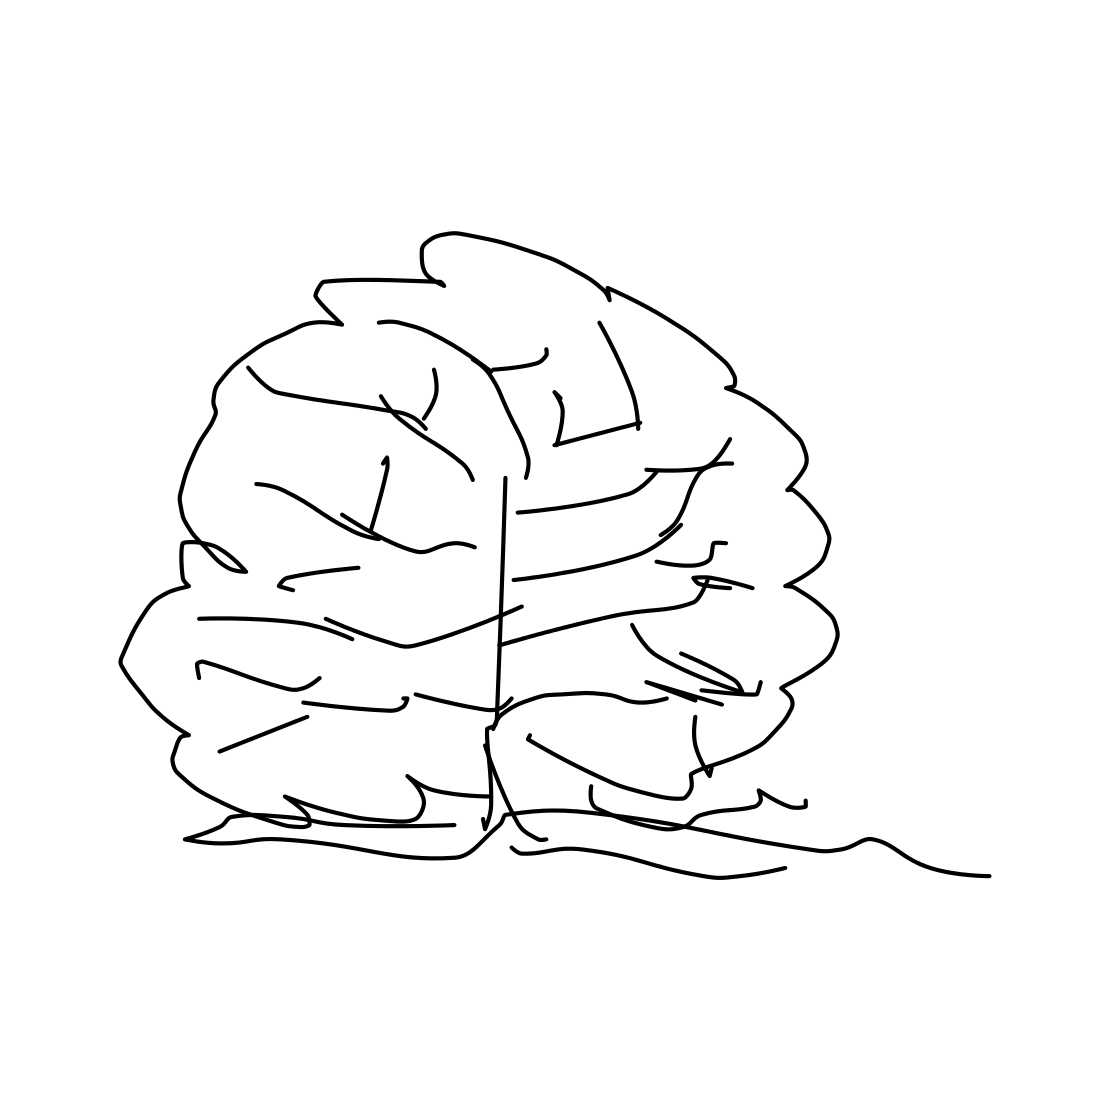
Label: bush